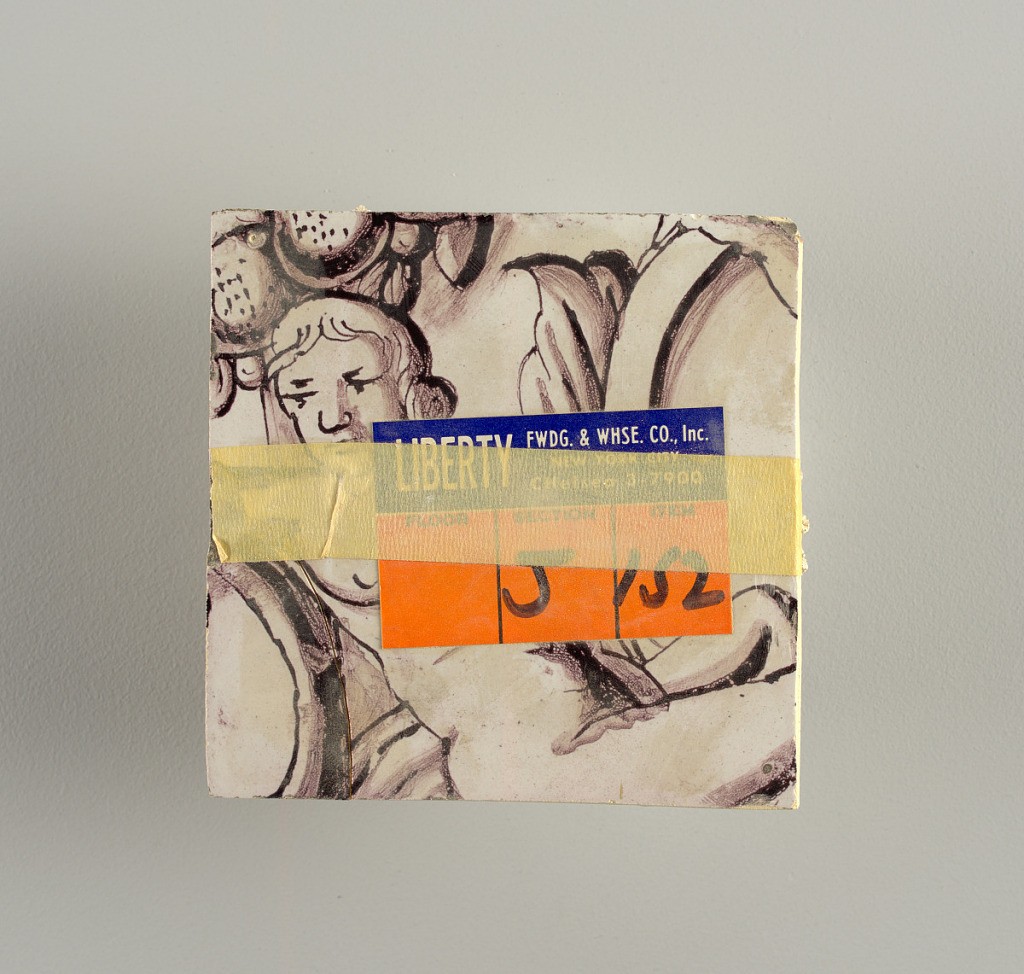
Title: Wall facing
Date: ca. 1725
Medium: tin-glazed earthenware, underglaze
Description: Two vertical rectangles, twenty-three tiles high.  A) Nine tiles wide at top; seven tiles wide at bottom.  B) Ten and one-half tiles wide.

Arabesque design of foliage.  A) with centered figure of Justice under a canopy.  B) with centered urn.